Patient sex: M
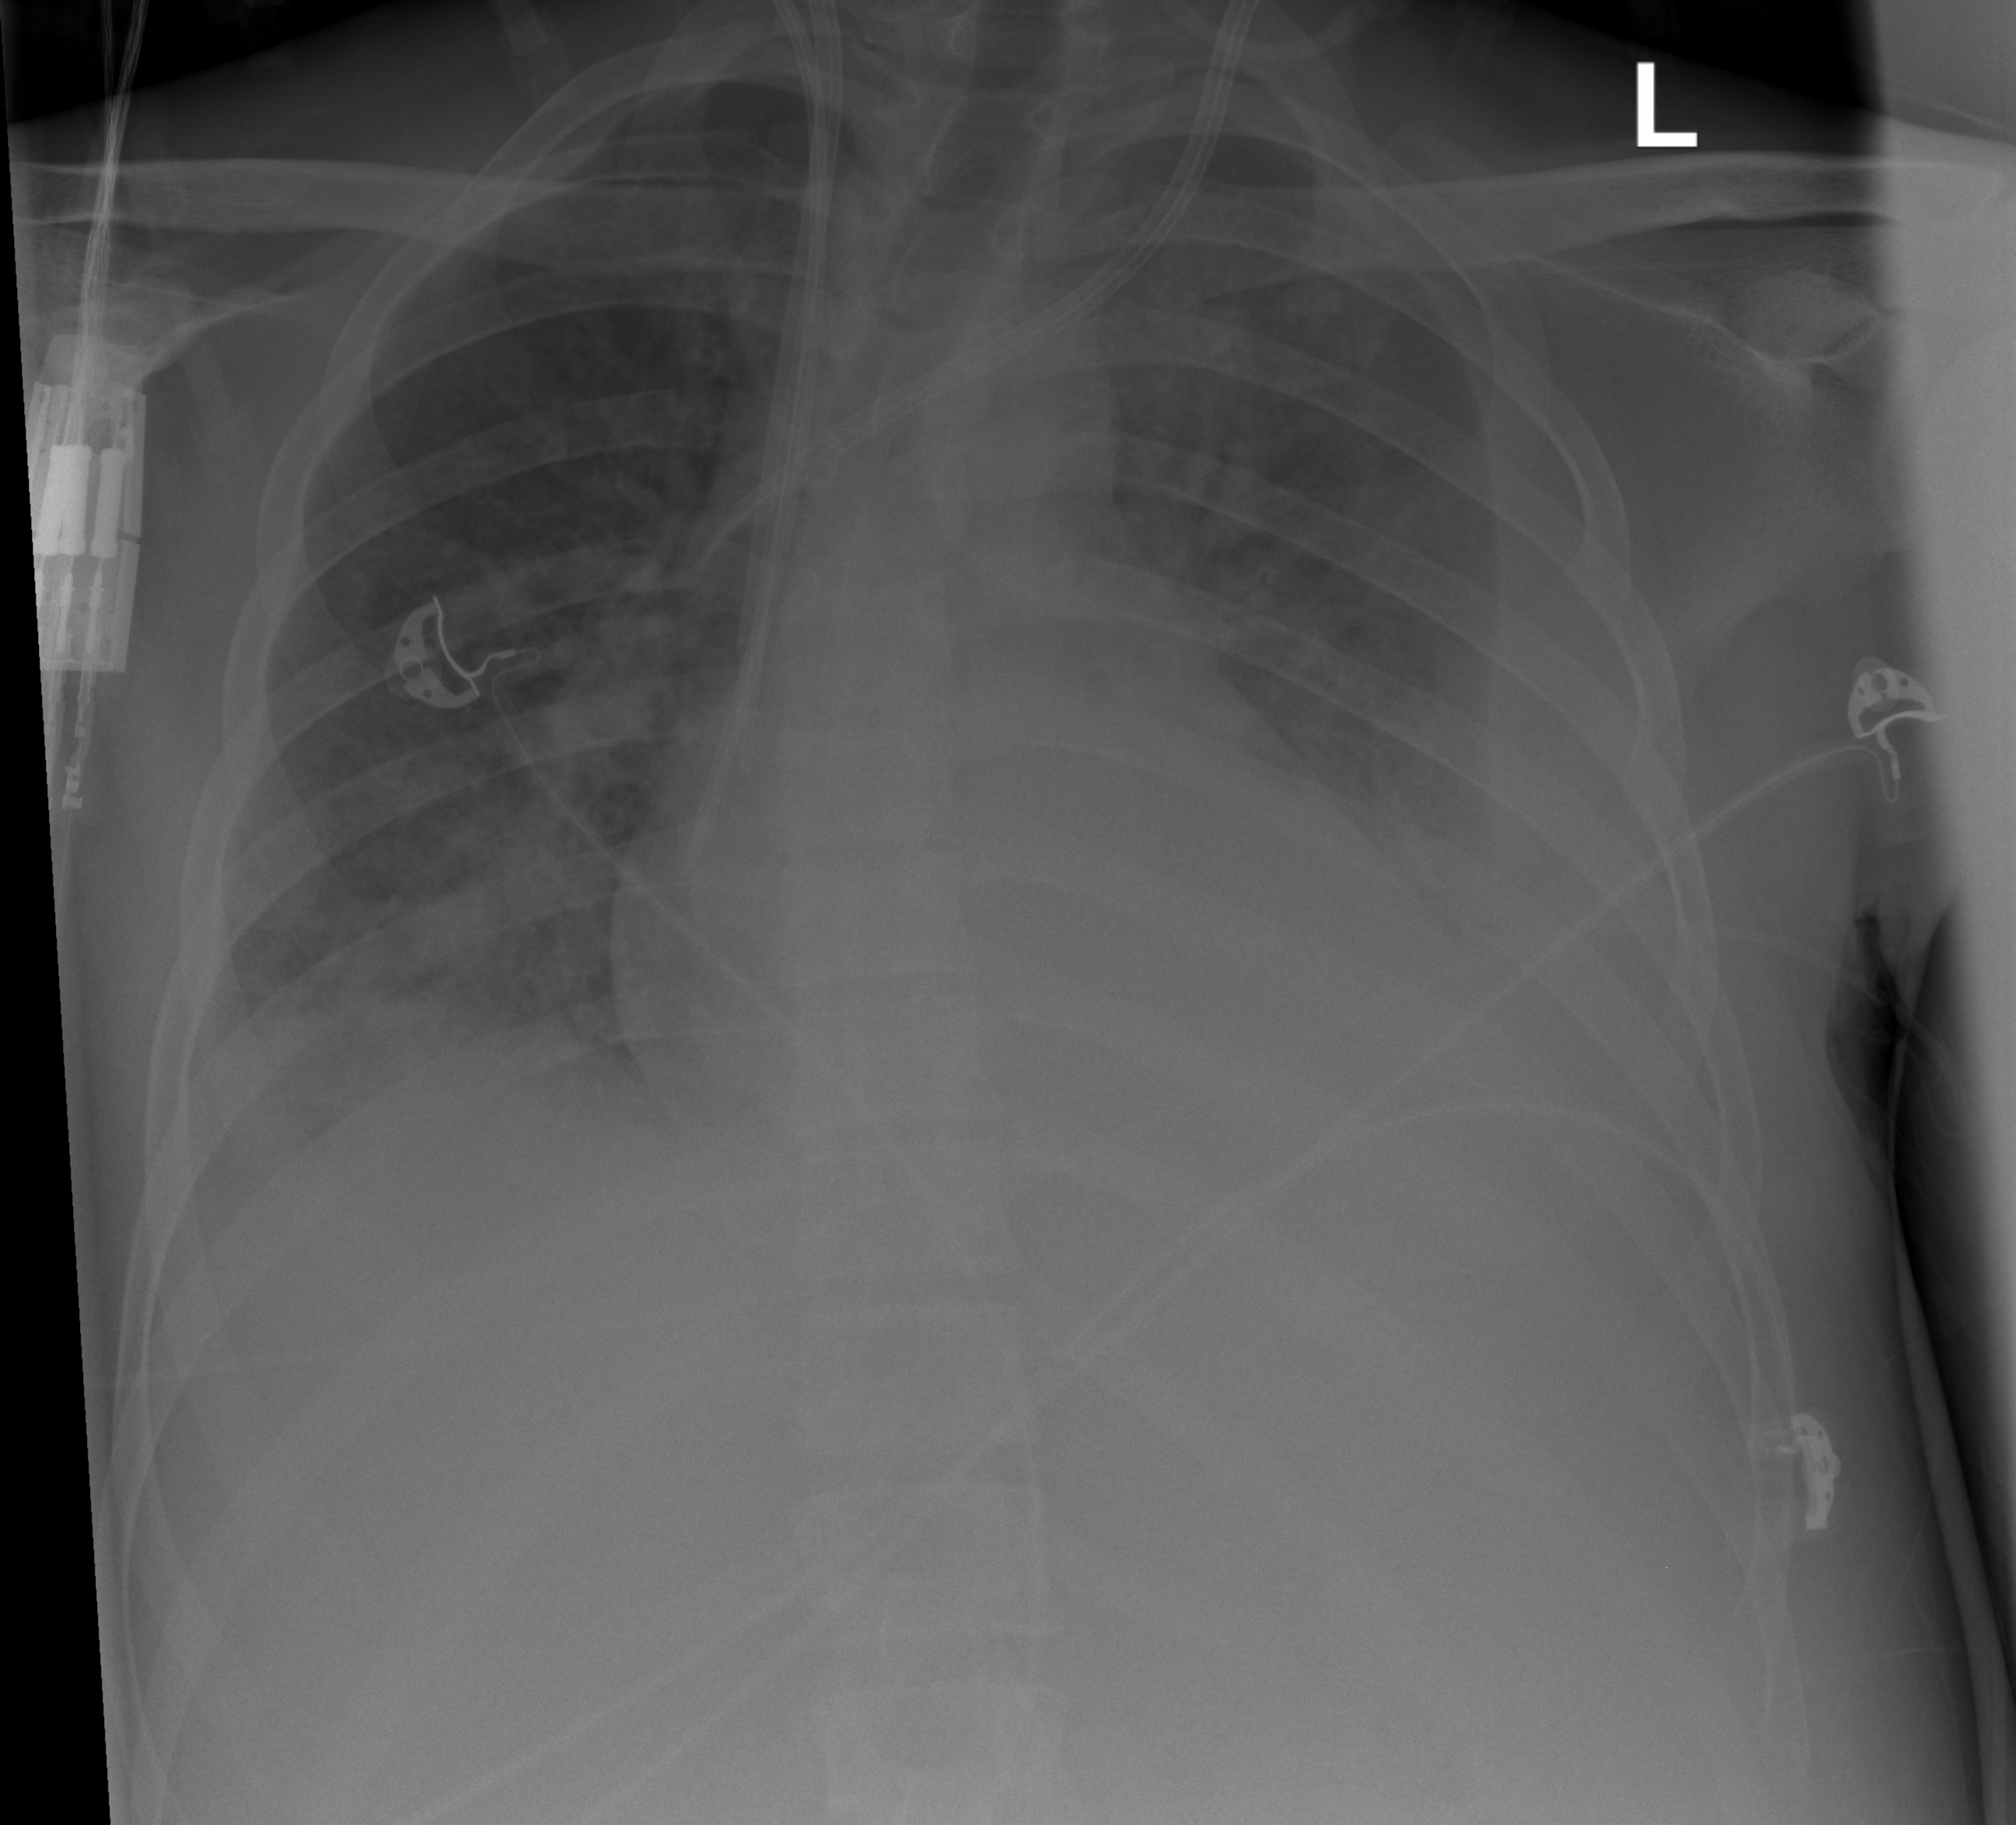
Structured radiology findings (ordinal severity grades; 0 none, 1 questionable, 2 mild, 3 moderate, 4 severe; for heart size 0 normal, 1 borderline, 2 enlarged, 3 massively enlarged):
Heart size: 2
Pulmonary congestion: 2
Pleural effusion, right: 2
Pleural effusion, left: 3
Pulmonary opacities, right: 1
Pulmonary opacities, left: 1
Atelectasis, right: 2
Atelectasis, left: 3